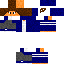
A male human skin with medium skin, wearing brown long hair dressed in a blue suit and gray pants, featuring a closed mouth.